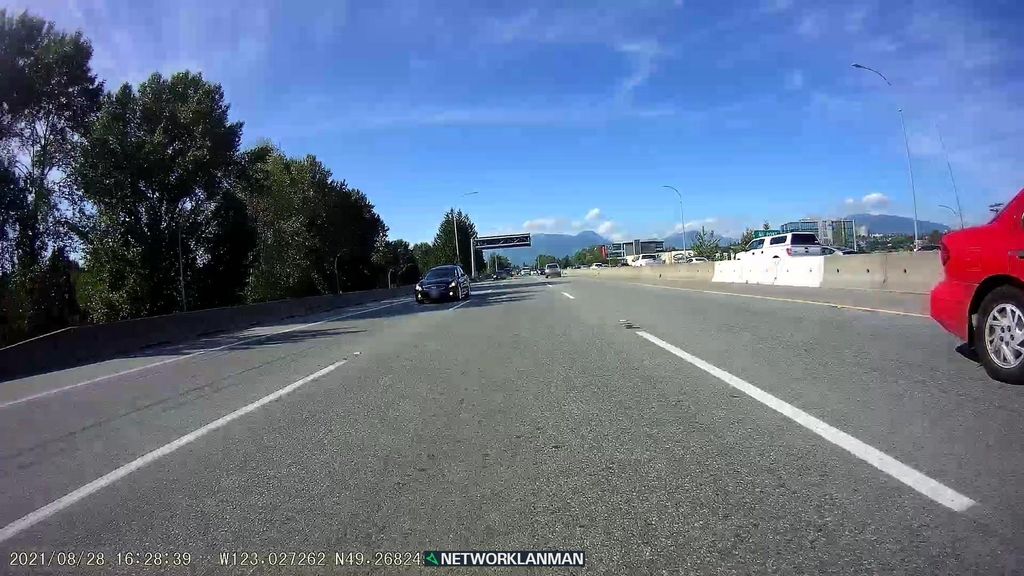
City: vancouver